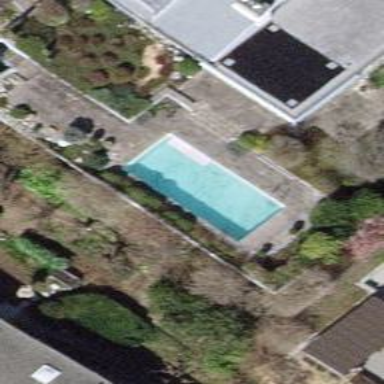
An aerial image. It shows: Swimming pool located in leisure land.